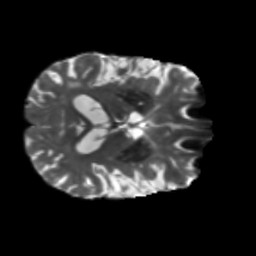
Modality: T2w
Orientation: axial
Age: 58
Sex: male
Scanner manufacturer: siemens
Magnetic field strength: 3 T
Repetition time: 5.47 s
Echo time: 0.0854 s